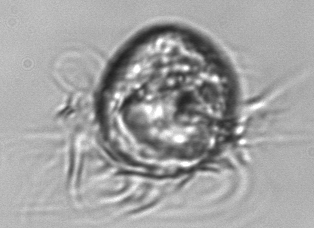
Label: Leegaardiella_ovalis